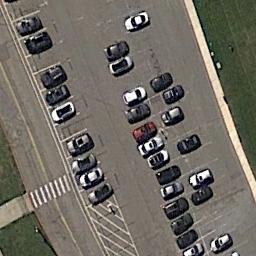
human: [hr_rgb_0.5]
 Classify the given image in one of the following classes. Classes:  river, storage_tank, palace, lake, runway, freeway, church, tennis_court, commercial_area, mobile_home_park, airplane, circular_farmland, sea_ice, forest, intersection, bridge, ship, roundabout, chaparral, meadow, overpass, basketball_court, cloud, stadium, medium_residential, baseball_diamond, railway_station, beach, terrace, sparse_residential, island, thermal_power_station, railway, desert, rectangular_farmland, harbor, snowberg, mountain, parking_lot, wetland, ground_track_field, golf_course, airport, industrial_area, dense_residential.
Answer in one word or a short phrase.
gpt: parking_lot